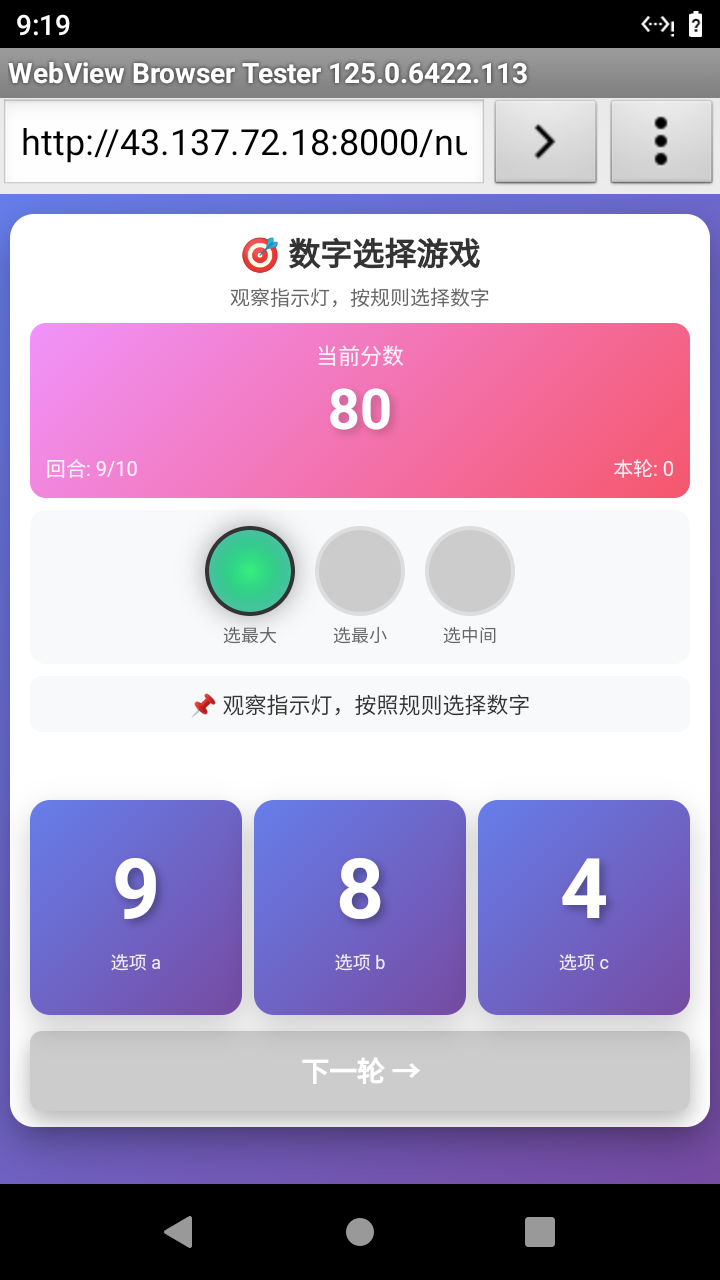

Select the correct number based on the traffic light color.
Answer: 0